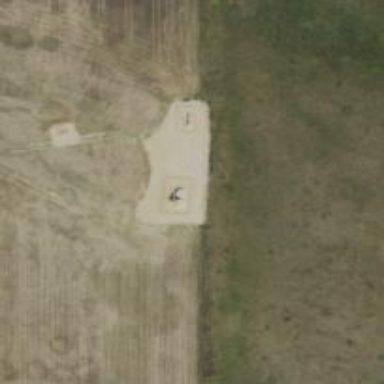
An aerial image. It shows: Storage tank that is man-made.